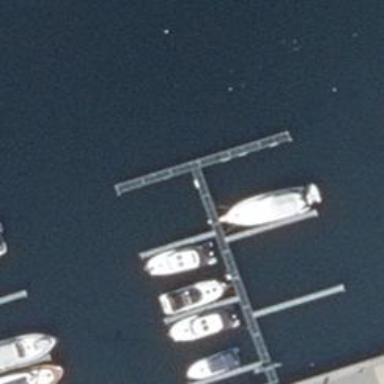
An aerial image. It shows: Man-made pier.